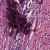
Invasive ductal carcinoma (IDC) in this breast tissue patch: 1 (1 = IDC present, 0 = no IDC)